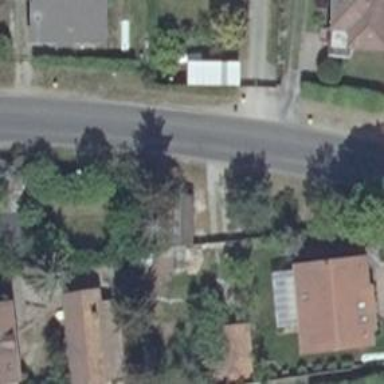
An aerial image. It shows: Secondary road with asphalt surface.